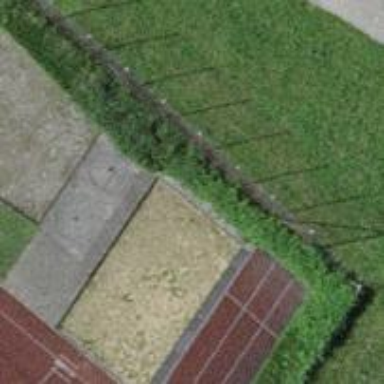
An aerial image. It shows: Athletics pitch designated for leisure land.